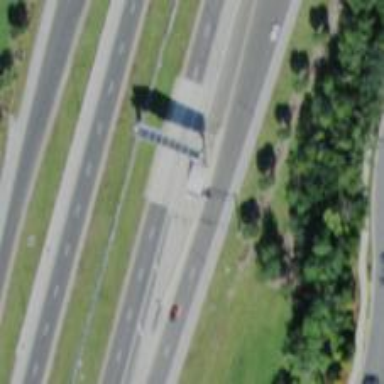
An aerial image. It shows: Toll gantry on the road.